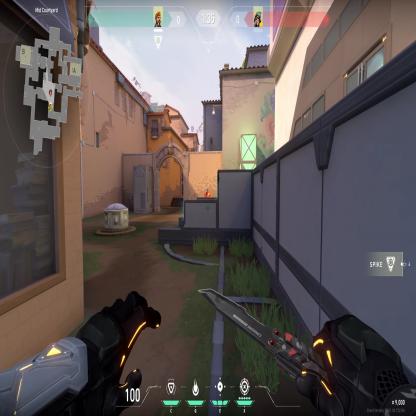
Label: enemy